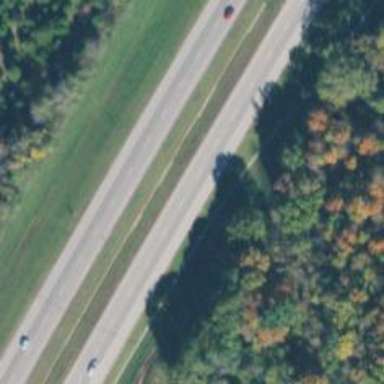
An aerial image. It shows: Trunk highway.